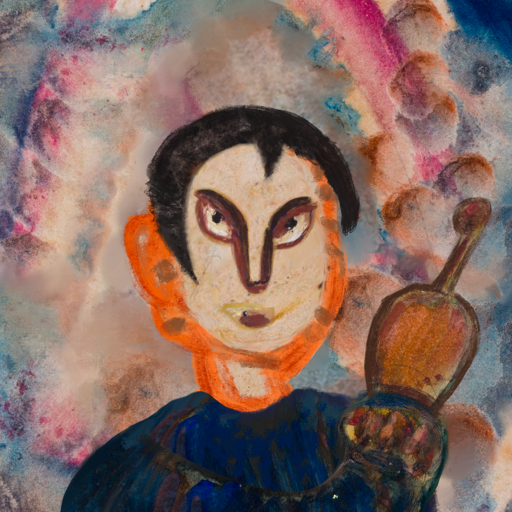
Background: Rupkatha, Head And Neck Front: Rupkatha, Face Front: After_Raid, Bust: Pipe, Hair Front: Roy_Bahadur, Head Accessory: Blank, Second Necklace: Blank, Necklace: Blank, Baby: Blank